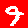
Digit: 9